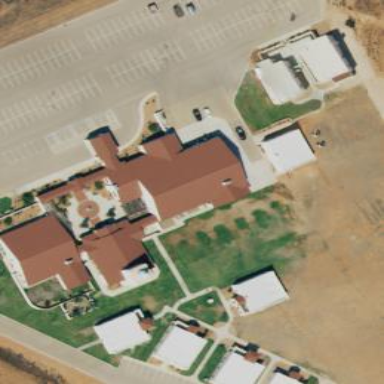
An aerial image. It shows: School.